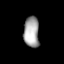
Tissue: lung
Cell type: Endothelial cells
Senescence score: 0.6086
Nuclear area (px): 464
Mean DAPI intensity: 164.804